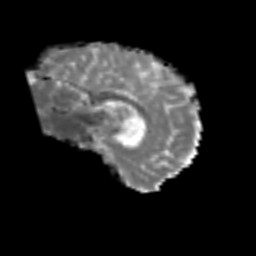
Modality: MD
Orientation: sagittal
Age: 76
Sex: female
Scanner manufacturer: siemens
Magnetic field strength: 3 T
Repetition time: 6.1 s
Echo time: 0.101 s